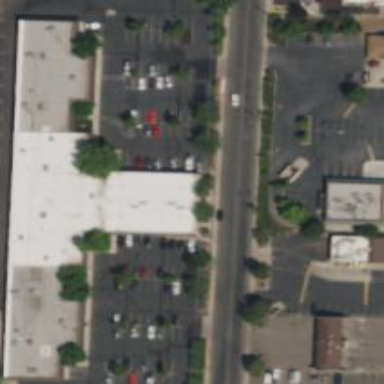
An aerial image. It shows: Office building.